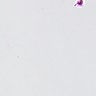
Metastatic tissue present: no